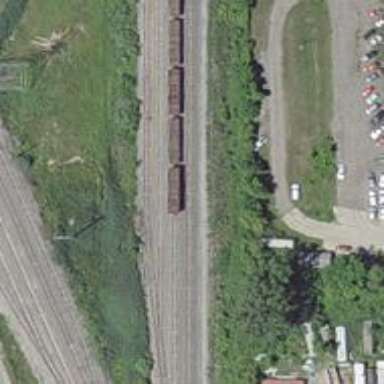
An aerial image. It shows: Railway siding for service.